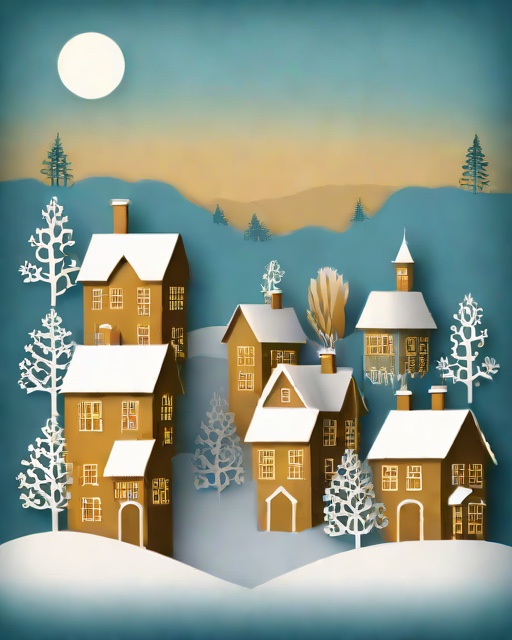
Category: Holiday